Interaction volume radius: 10 \u00c5
Interaction volume height: 15 \u00c5
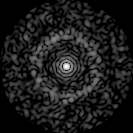
Disorder parameter: 0.8447